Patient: sex F, age 60
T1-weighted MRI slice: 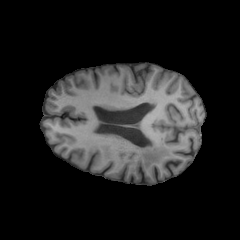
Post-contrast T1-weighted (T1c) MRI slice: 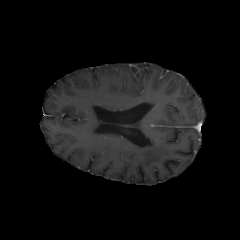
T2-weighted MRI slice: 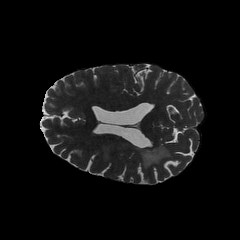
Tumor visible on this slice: yes
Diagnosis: Glioblastoma, IDH-wildtype
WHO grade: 4